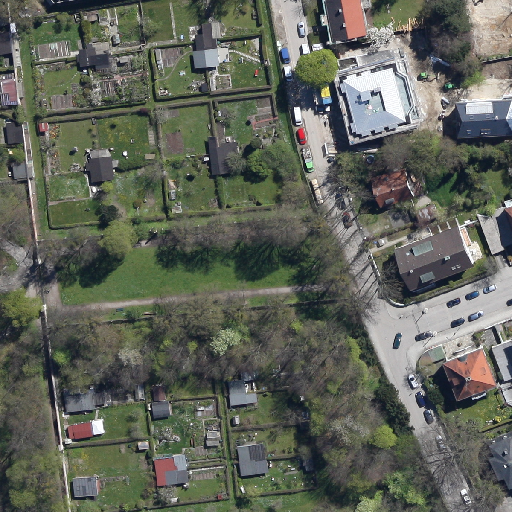
Referring expression: truck